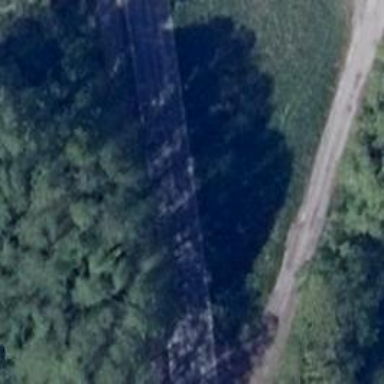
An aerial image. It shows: Asphalt cycleway.